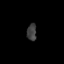
Tissue: prostate
Cell type: Myeloid cells
Senescence score: 0.349
Nuclear area (px): 157
Mean DAPI intensity: 61.828